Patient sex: M
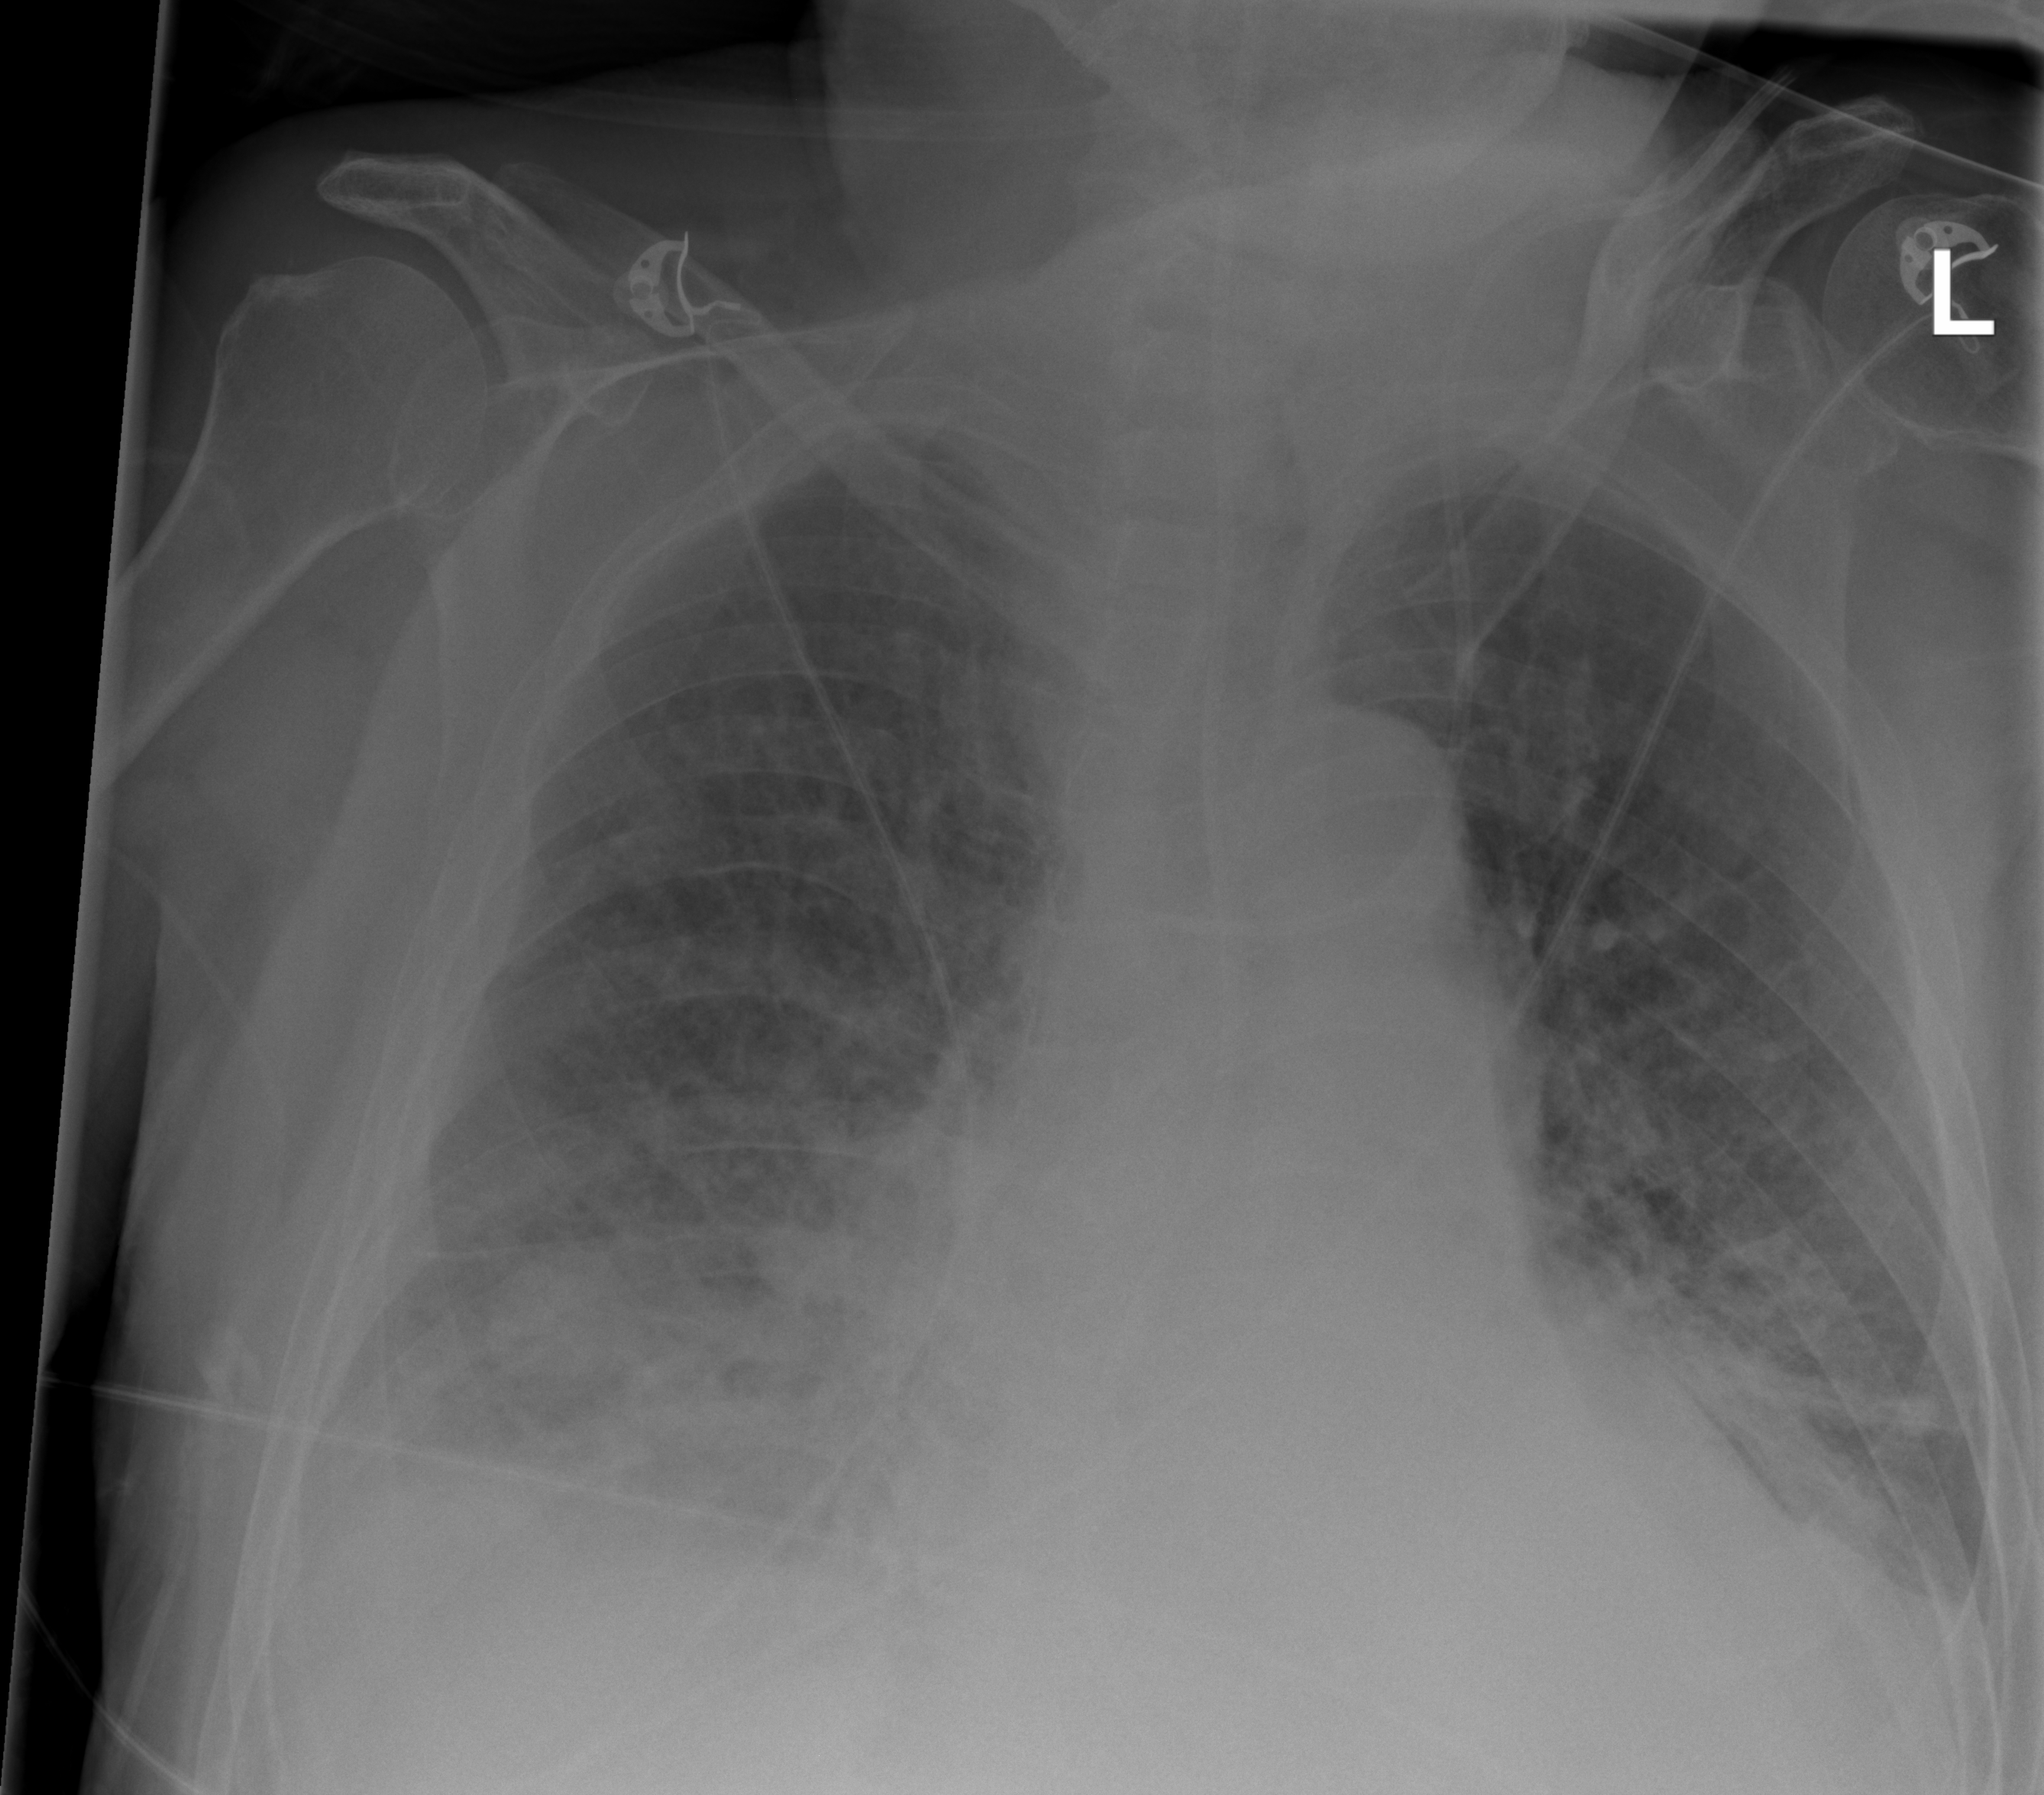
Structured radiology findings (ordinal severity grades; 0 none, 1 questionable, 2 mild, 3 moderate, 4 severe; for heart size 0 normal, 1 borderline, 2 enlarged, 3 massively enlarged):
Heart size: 1
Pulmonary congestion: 3
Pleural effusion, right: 2
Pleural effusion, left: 2
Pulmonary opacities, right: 2
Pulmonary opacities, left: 2
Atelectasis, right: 2
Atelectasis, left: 2